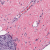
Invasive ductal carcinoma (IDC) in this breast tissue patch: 0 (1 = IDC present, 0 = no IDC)